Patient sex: M
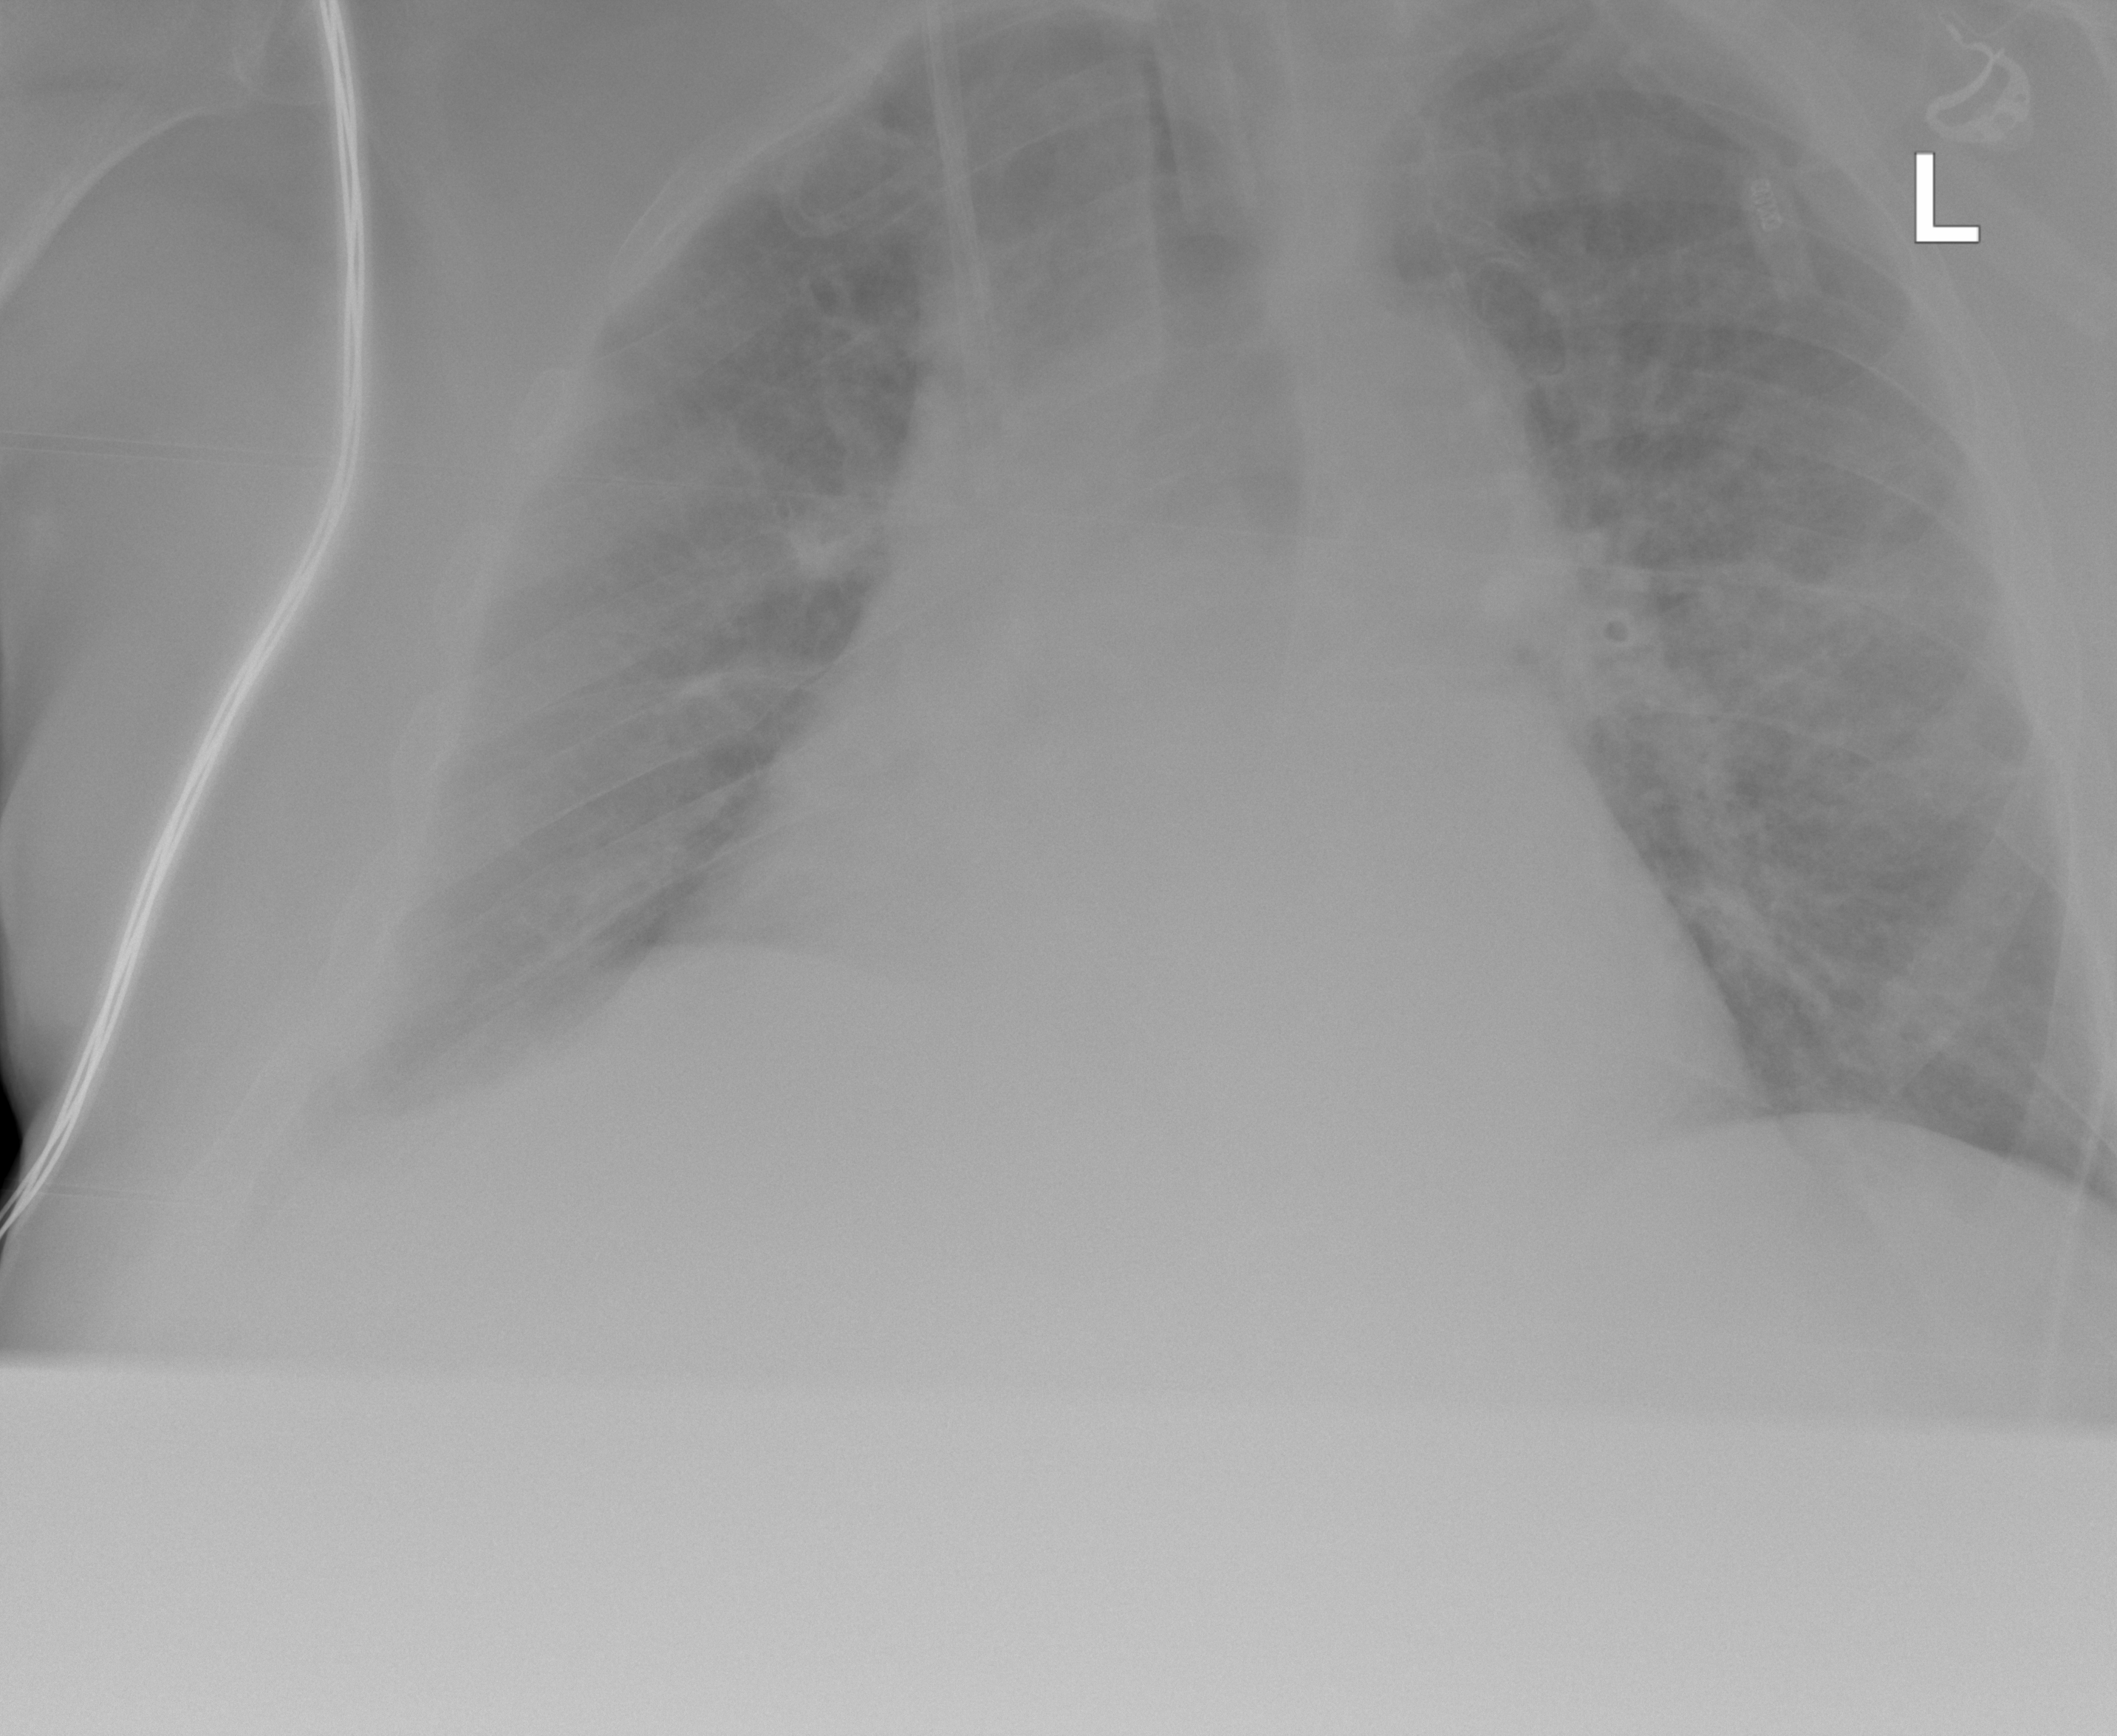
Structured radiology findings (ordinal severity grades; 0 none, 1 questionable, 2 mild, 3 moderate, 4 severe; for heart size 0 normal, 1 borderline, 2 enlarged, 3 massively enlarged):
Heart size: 2
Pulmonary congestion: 2
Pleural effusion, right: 2
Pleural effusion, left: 0
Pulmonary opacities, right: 2
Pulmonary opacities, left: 2
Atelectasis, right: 2
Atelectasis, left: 2